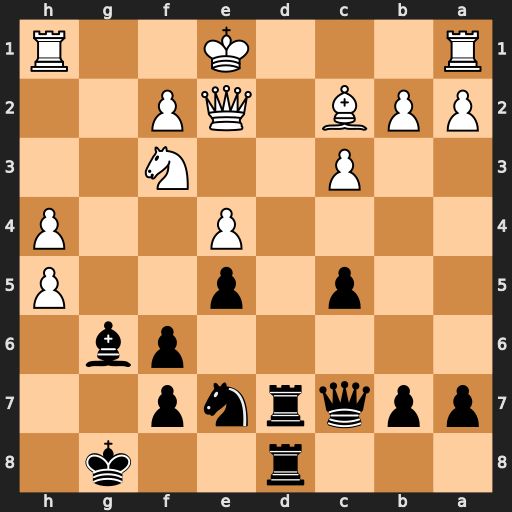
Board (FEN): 3r2k1/ppqrnp2/5pb1/2p1p2P/4P2P/2P2N2/PPB1QP2/R3K2R
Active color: b
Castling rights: KQ
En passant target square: -
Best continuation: Bxh5 Rg1+ Ng6